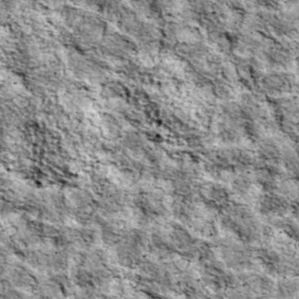
Label: non_frost